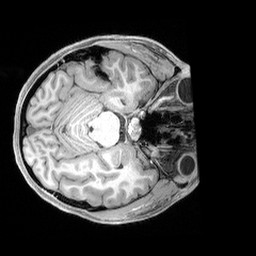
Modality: T1w
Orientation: axial
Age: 26
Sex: female
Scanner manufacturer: siemens
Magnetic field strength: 3 T
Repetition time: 2.4 s
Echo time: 0.00215 s